Field crop: maize
Growth stage: 2
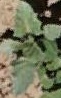
Species: datura